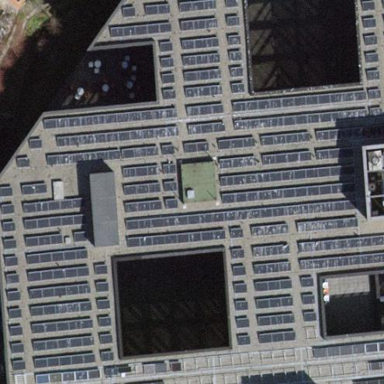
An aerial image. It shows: Solar photovoltaic panel generator placed on the roof.